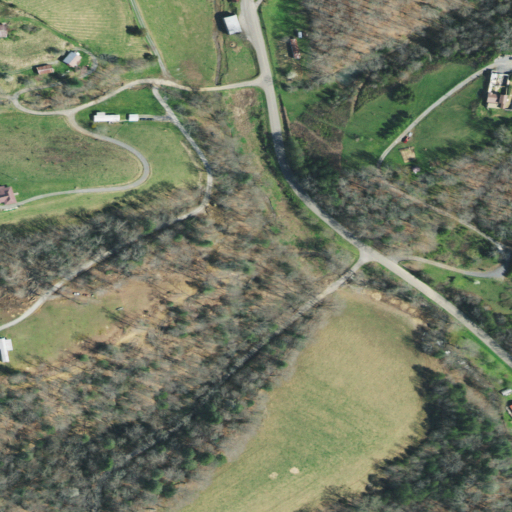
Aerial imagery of valley in Tennessee named Barnard Hollow containing deciduous forest, pasture, open development, mixed forest, low intensity development, and grassland